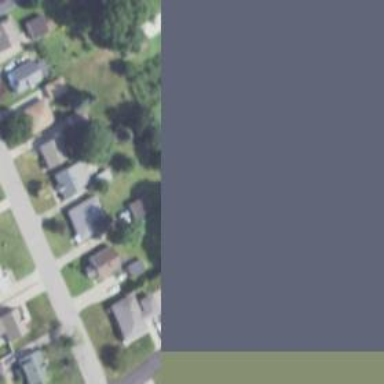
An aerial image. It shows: Neighborhood.